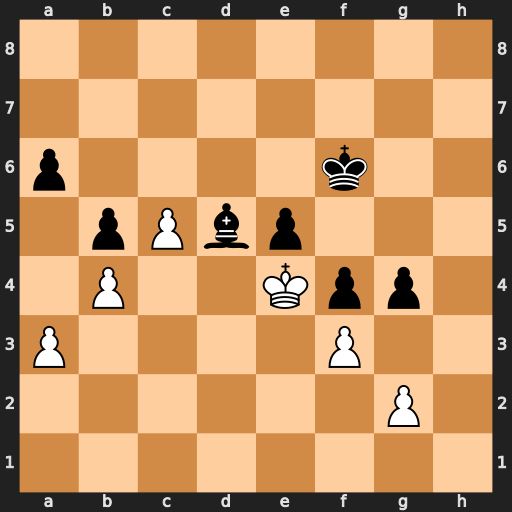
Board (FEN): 8/8/p4k2/1pPbp3/1P2Kpp1/P4P2/6P1/8
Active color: w
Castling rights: -
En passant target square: -
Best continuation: Kxd5 e4 Kxe4